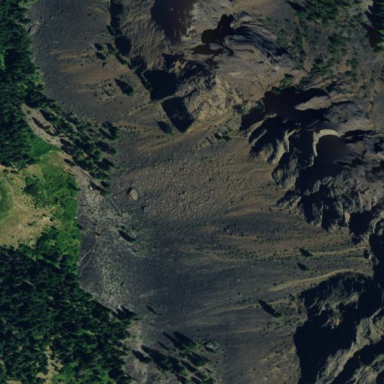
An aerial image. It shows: Natural scree.